【题型】选择题　【知识点】平面几何　【难度】medium
如图，在 $\triangle ABC$ 中，点 $D$、$E$ 分别在边 $AB$、$AC$ 上，$BE$ 与 $CD$ 相交于点 $O$，如果 $AB = AC$，那么补充下列一个条件后，仍无法判定 $\triangle DBC \cong \triangle ECB$ 的是（ \quad）

A. $AD = AE$  \quad
B. $OB = OC$  \quad
C. $BE = CD$  \quad
D. $\angle BDC = \angle CEB$
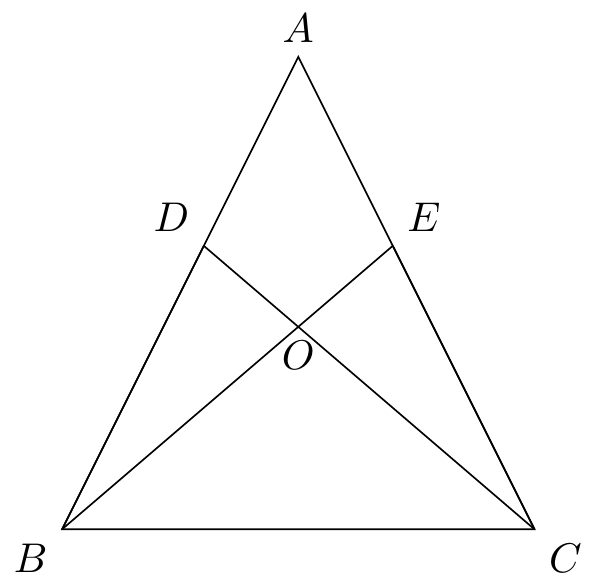
【解答】
解：A、$\because AB = AC$，

$\therefore \angle ABC = \angle ACB$，

若 $AD = AE$，则 $AB - AD = AC - AE$，即 $BD = CE$，

在 $\triangle DBC$ 和 $\triangle ECB$ 中，

$\begin{cases}
BD = CE \\
\angle DBC = \angle ECB \\
BC = BC
\end{cases}$

$\therefore \triangle DBC \cong \triangle ECB$ (SAS)，故 A 选项不符合题意；

B、若 $OB = OC$，则 $\angle OCB = \angle OBC$，即 $\angle DCB = \angle EBC$，

在 $\triangle DBC$ 和 $\triangle ECB$ 中，

$\begin{cases}
\angle DBC = \angle ECB \\
BC = BC \\
\angle DCB = \angle EBC
\end{cases}$

$\therefore \triangle DBC \cong \triangle ECB$ (ASA)，故 B 选项不符合题意；

C、若 $BE = CD$，无法判断 $\triangle DBC \cong \triangle ECB$，故 C 选项符合题意；

D、若 $\angle BDC = \angle CEB$，

在 $\triangle DBC$ 和 $\triangle ECB$ 中，

$\begin{cases}
\angle BDC = \angle CEB \\
\angle DBC = \angle ECB \\
BC = BC
\end{cases}$

$\therefore \triangle DBC \cong \triangle ECB$ (AAS)，故 D 选项不符合题意。

故选：C。